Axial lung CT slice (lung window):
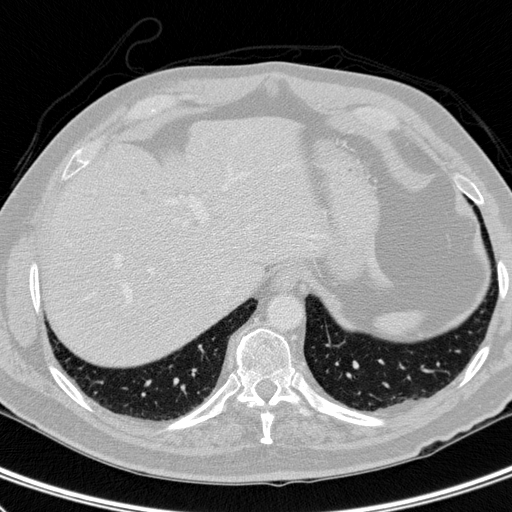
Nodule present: no